Interaction volume radius: 5 \u00c5
Interaction volume height: 10 \u00c5
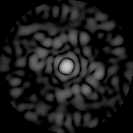
Disorder parameter: 0.8847